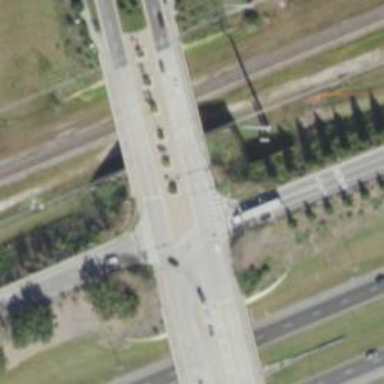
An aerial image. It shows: Marked crossing on cycleway.